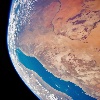
Label: land